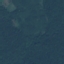
Land use / land cover: Forest